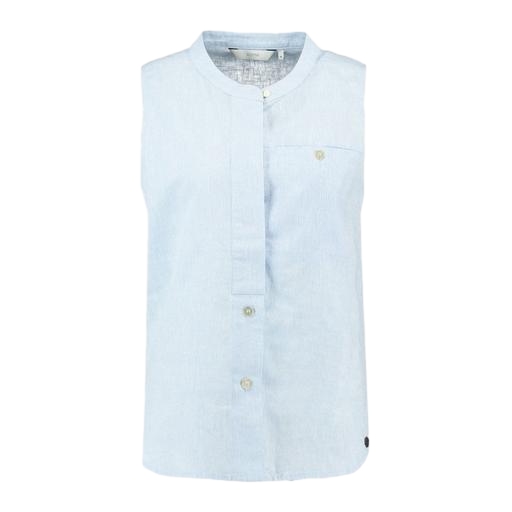
blue sleeveless button-down shirt, blue sleeveless shirt, blue stand collar split vest, white background